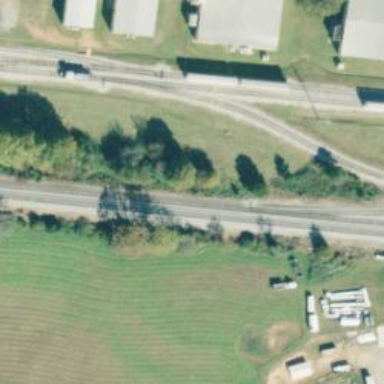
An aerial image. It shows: Railway spur junction.